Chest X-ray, PA view. Patient: 54 years old, sex M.
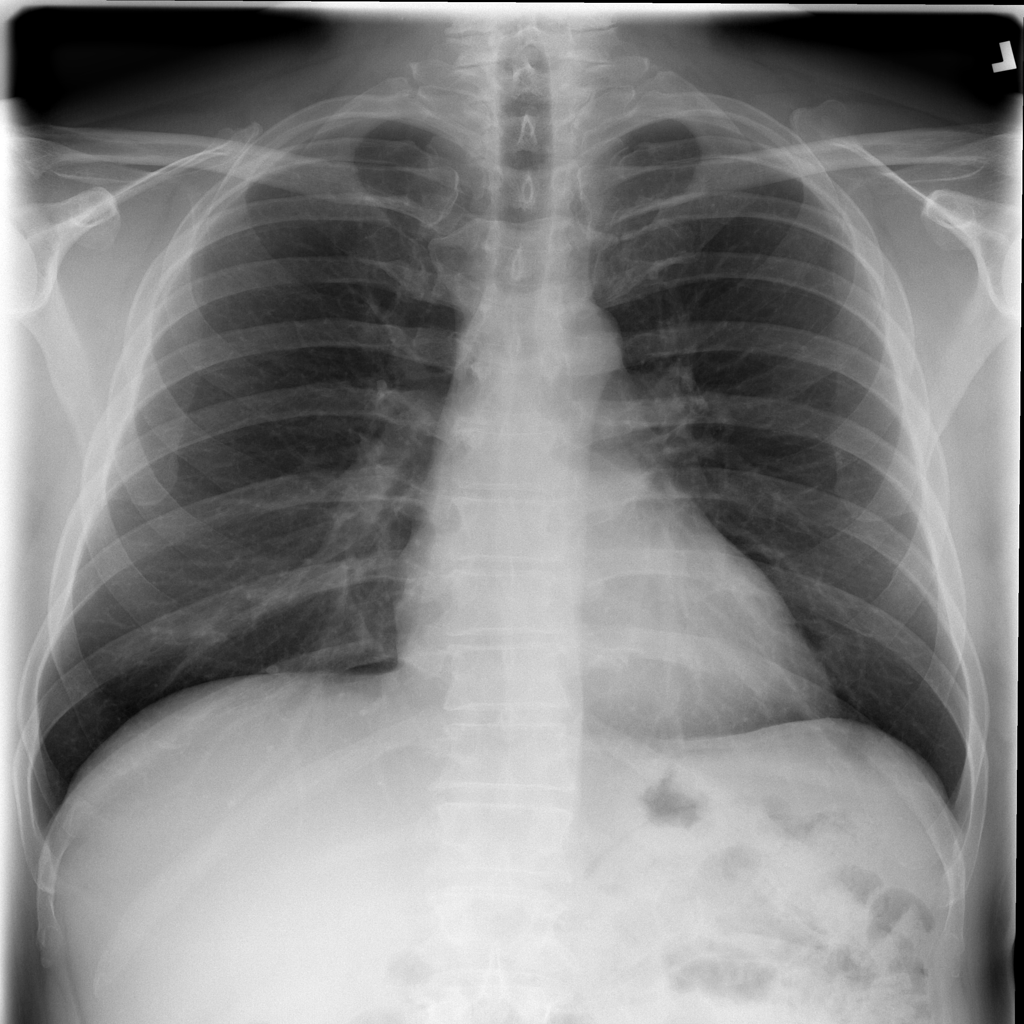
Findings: No Finding